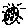
Label: moon